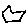
Label: hexagon